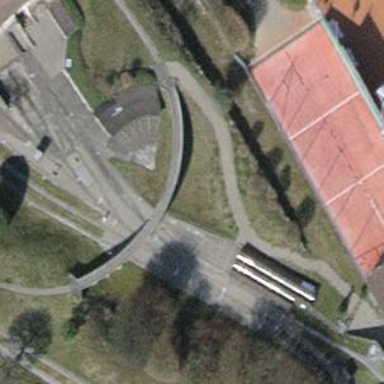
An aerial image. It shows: Miniature railway.